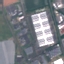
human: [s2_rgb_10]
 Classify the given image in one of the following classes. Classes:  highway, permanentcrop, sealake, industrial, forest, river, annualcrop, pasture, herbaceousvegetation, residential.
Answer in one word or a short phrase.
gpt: Industrial